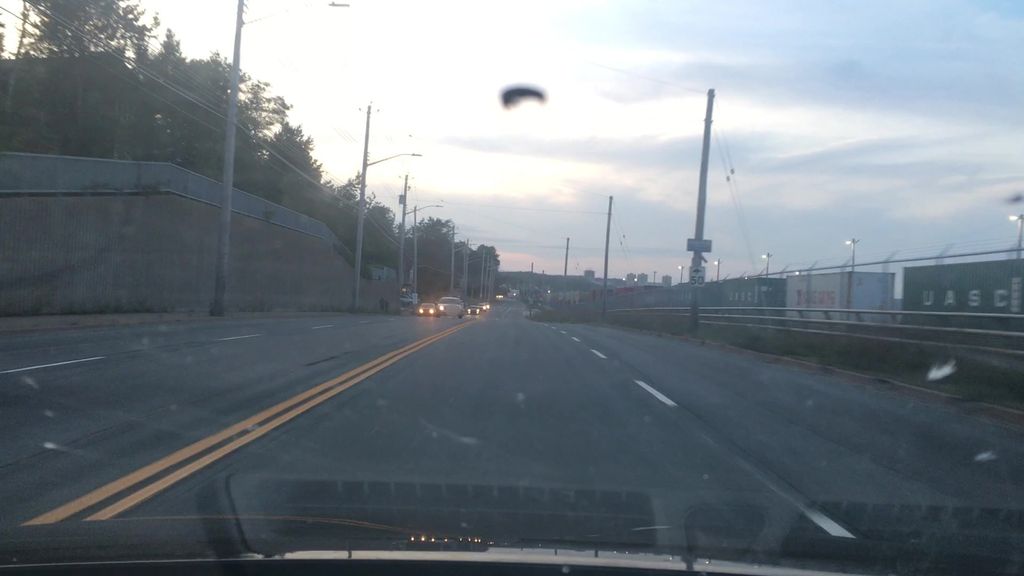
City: halifax